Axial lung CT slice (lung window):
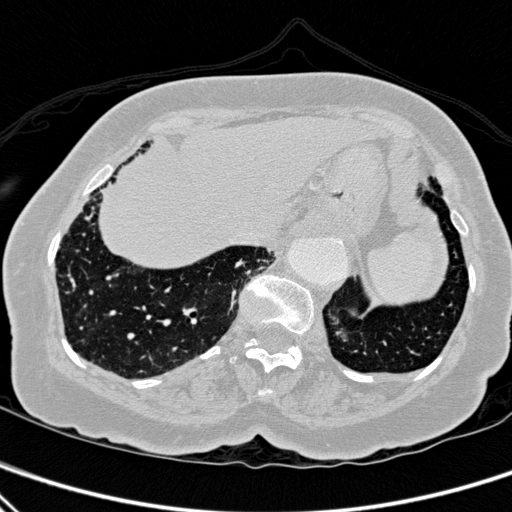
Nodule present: no